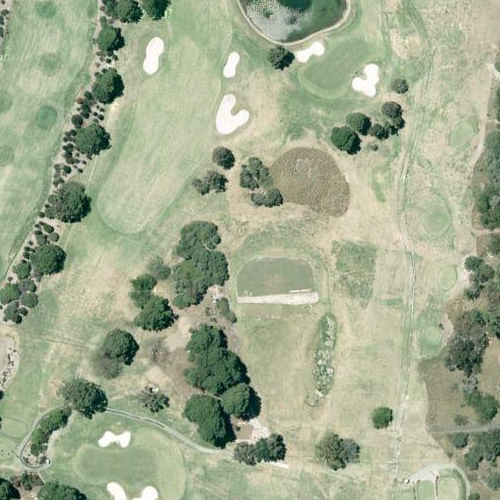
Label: sydney